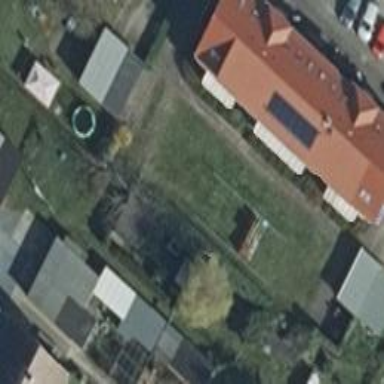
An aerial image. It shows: Residential building.